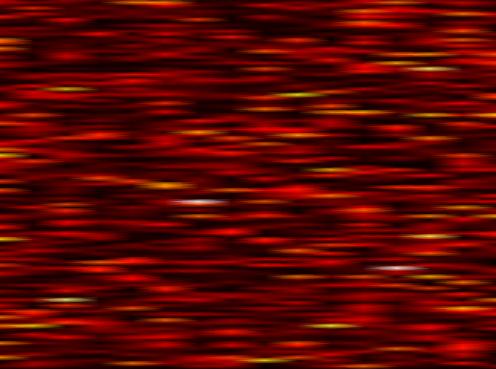
Label: UFMC